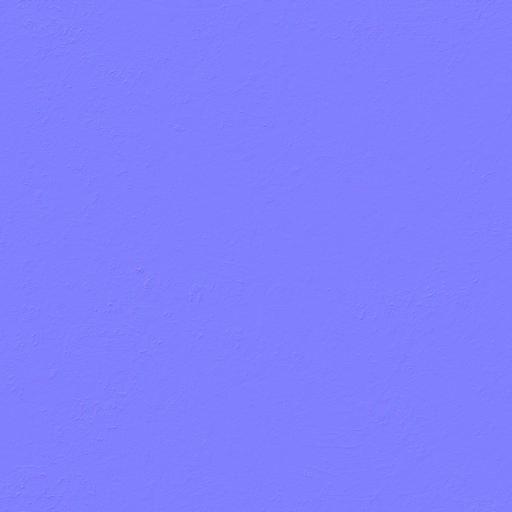
antique black clean floor stone terrazzo white